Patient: sex M, age 65
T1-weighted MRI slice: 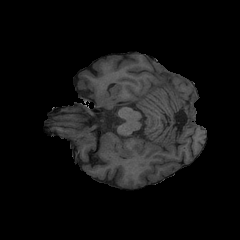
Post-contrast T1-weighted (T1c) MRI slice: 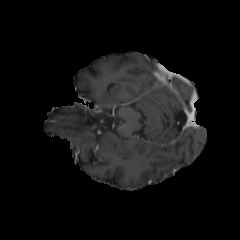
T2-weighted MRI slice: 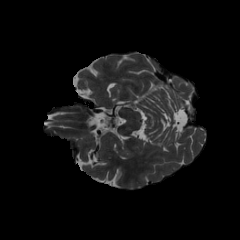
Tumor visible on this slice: no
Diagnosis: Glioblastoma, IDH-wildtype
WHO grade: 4